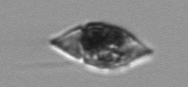
Label: Amphidinium